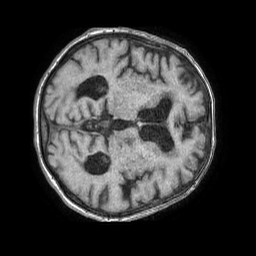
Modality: T1w
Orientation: axial
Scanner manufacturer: philips
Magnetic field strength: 1.5 T
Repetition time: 0.007876 s
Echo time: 0.003607 s